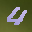
Label: 4